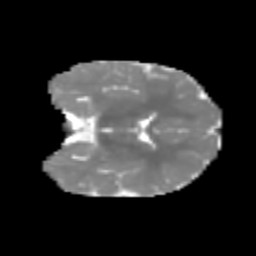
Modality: MD
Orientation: coronal
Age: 6
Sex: male
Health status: healthy